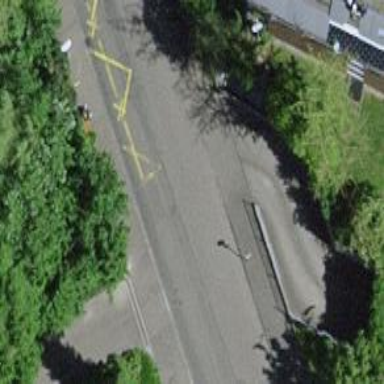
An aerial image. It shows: Platform for public transport on the road.